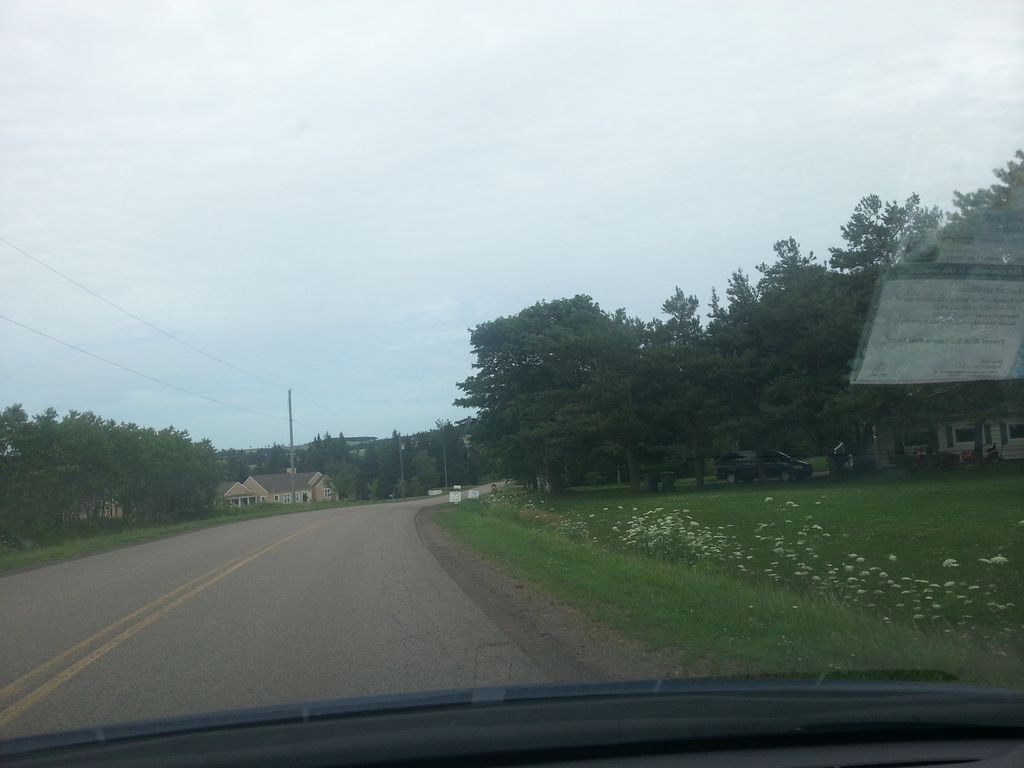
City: charlottetown